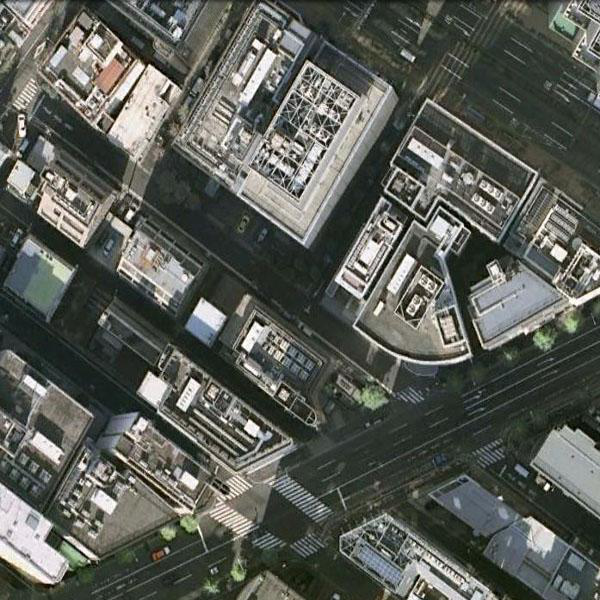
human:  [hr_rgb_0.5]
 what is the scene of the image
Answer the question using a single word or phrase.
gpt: commercial